Question: I'm trying to fabricate a smoothscrolling function which makes a rectangle move up and down the screen to the desired option in a smooth manner.
For this effect I use the following function, which is called in a loop:
'''
float scrollBarPos;
void Menu::smoothScroller() {
float toPos;
if (optionCount > maxOptions) {
if (currentOption > maxOptions) {
toPos = ((maxOptions * 0.035f) + 0.1765f);
} else {
toPos = ((currentOption * 0.035f) + 0.1765f);
}
} else {
toPos = ((currentOption * 0.035f) + 0.1765f);
}
if (scrollBarPos > toPos) {
scrollBarPos -= 0.0005f;
}
if (scrollBarPos < toPos) {
scrollBarPos += 0.0005f;
}
}
'''
Now to draw the rectangle, I use:
'''
GRAPHICS::DRAW_SPRITE("commonmenu", "gradient_nav", pos, scrollBarPos, 0.23f, 0.035f, 0, 255, 255, 255, 255);
'''
Where 'scrollBarPos' is the float of the 'smoothScroller' function.
'scrollBarPos' either increases or decreases with '0.0005f'. That's very slow, but the rectangle is drawn correctly on screen. When changing it to '0.0200f', it scrolls at a great speed but somehow goes out of place.
What could be the problem here?
---

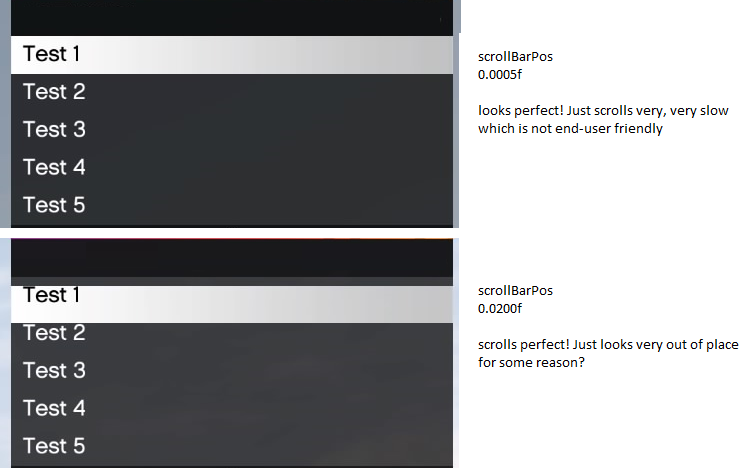
Answer: Change:
'''
if (scrollBarPos > toPos) {
scrollBarPos -= 0.0005f;
}
if (scrollBarPos < toPos) {
scrollBarPos += 0.0005f;
}
'''
to:
'''
if (std::fabs(scrollBarPos - toPos) < 0.0200f) {
scrollBarPos = toPos;
} else {
if (scrollBarPos > toPos) {
scrollBarPos -= 0.0200f;
} else if (scrollBarPos < toPos) {
scrollBarPos += 0.0200f;
}
}
'''